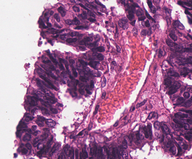
Tumor epithelial tissue: yes
Tumor-associated stroma tissue: yes
Normal tissue: no